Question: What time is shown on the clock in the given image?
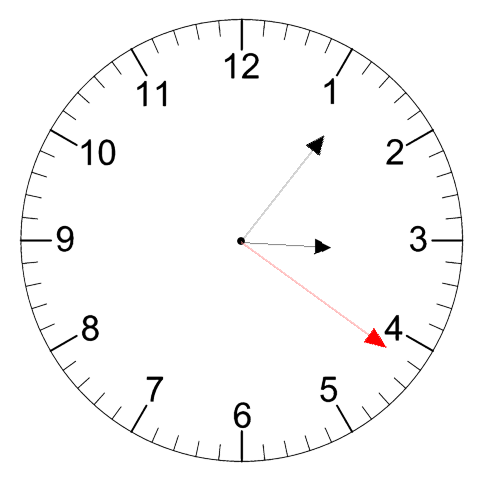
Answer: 03:06:21